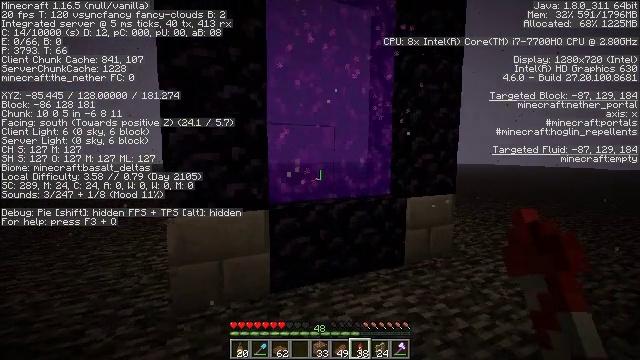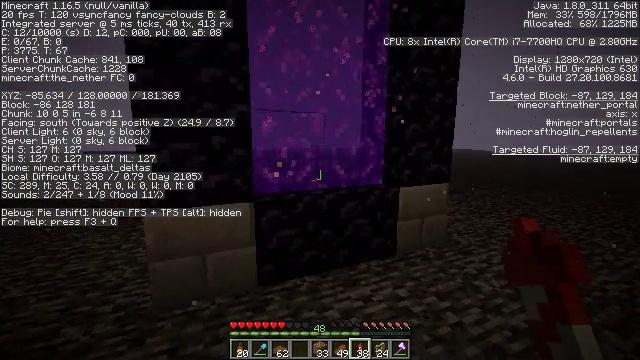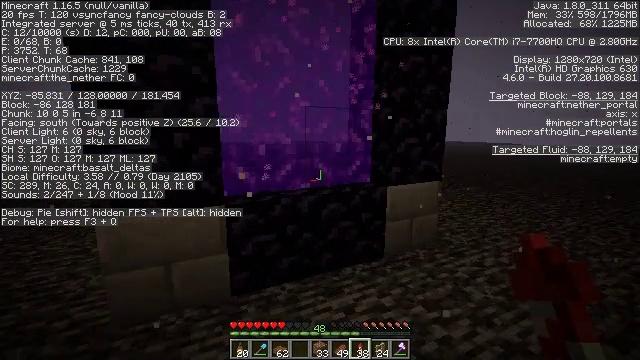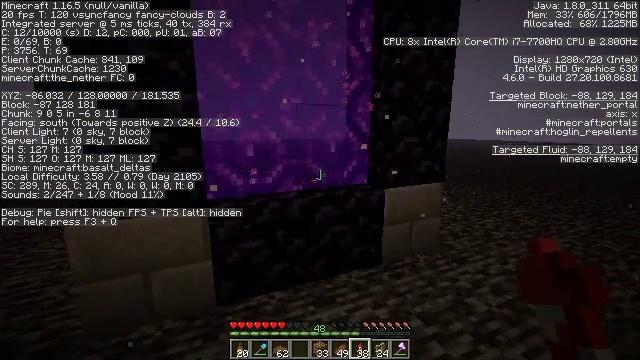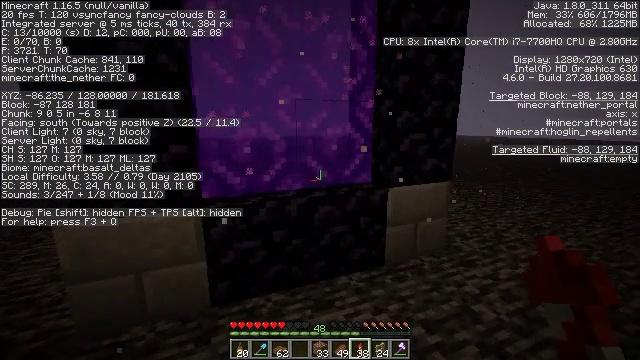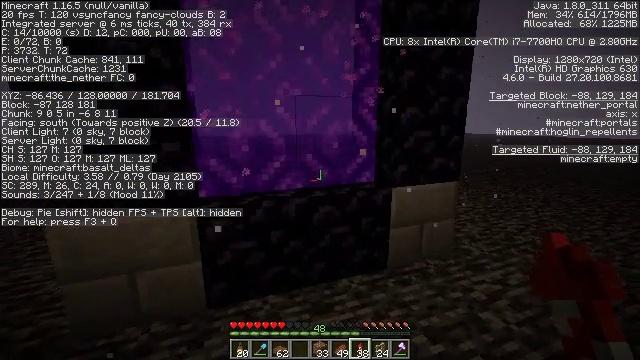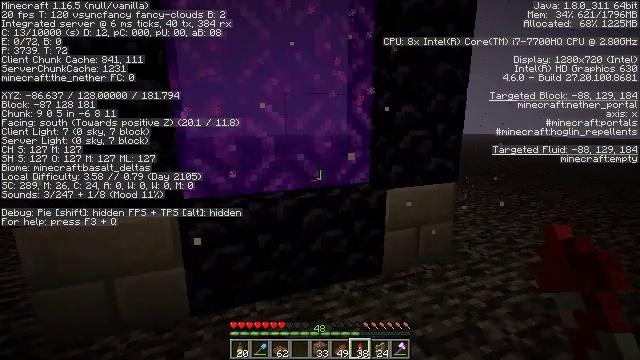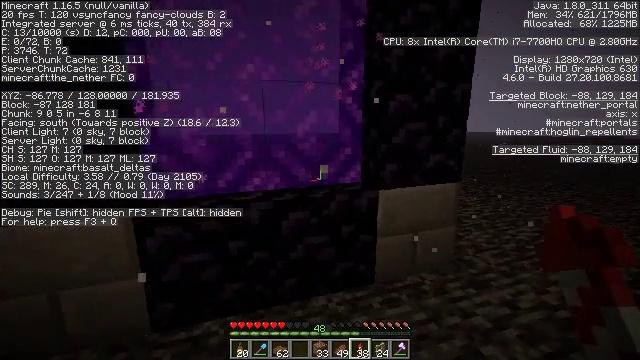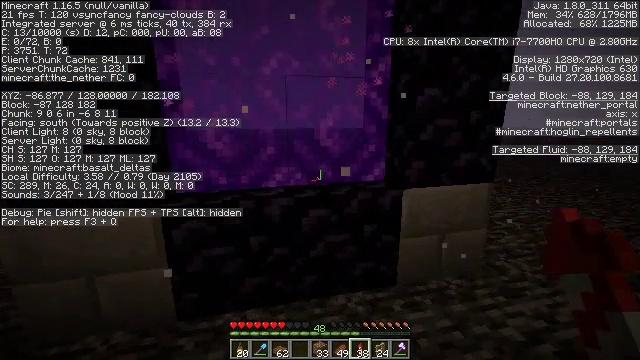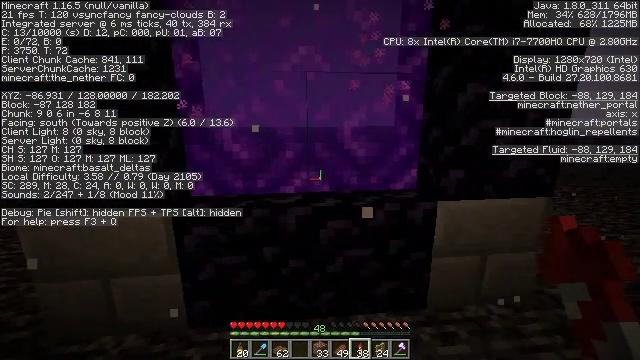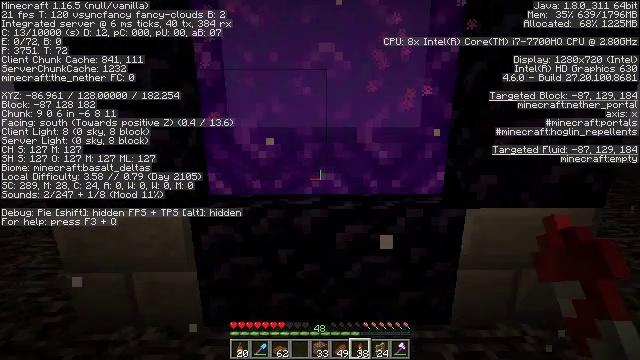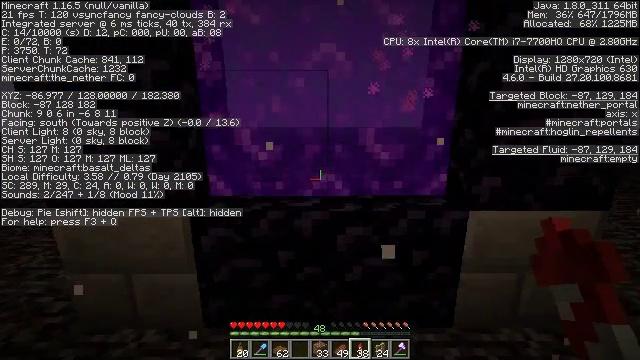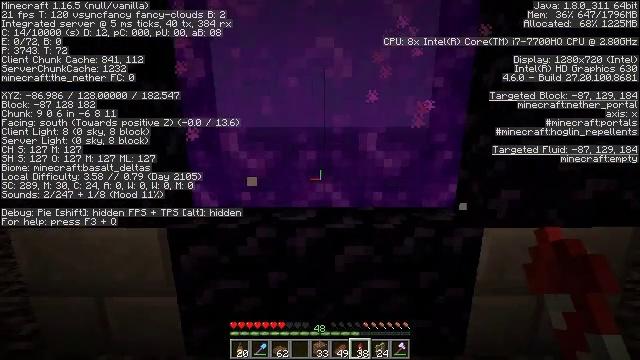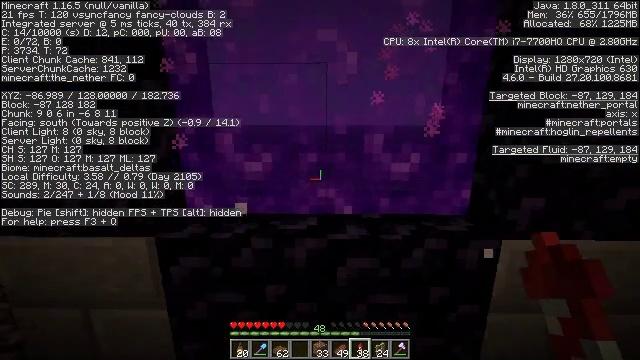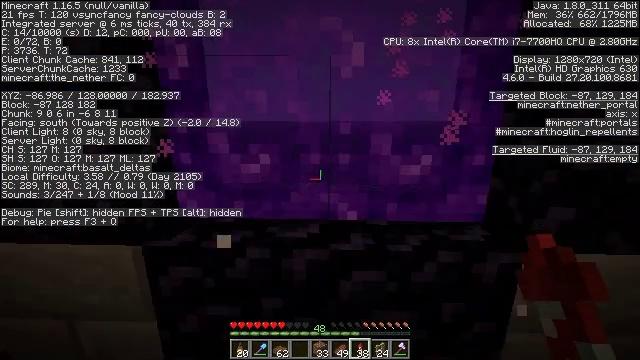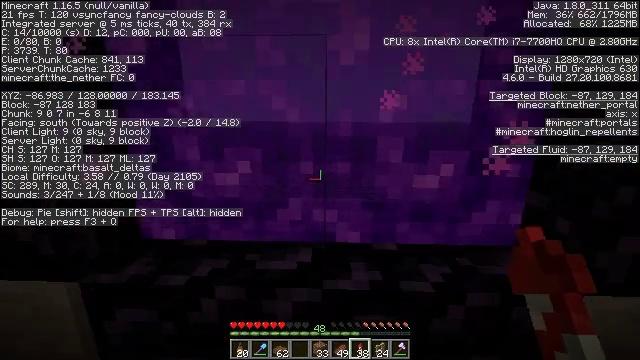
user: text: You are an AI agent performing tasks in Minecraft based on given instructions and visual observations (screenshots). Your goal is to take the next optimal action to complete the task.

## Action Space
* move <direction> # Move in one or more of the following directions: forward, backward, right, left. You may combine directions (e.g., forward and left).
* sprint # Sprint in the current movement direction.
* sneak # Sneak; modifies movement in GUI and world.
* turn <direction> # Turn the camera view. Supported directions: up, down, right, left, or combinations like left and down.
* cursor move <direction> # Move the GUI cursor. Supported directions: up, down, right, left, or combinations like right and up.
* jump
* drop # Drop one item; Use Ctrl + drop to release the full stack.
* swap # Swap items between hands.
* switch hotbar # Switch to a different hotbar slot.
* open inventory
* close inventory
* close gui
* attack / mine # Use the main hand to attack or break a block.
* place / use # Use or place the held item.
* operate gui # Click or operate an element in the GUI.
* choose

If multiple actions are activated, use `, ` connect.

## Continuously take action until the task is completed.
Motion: motion action
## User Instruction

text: Mine the spruce slab.
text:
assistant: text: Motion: move forward and move right, turn down
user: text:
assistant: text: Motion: move forward and move right, turn down
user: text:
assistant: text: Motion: move forward and move right, turn left
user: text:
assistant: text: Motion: move forward and move right, turn left
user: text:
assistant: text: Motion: move forward and move right, turn left
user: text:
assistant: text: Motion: move forward and move right
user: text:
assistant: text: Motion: move forward, turn left
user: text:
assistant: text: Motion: move forward, turn left and down
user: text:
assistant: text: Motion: turn left
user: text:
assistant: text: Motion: turn left
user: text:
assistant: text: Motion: move forward
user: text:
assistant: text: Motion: move forward
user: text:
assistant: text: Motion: move forward
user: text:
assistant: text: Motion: move forward, turn left
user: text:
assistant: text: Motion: move forward
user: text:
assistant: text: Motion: move forward, turn down
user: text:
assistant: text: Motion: move forward, turn right and down
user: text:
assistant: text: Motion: move forward, turn right and down
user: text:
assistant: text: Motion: move forward, turn right and down
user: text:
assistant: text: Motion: move forward, turn down
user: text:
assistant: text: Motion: move forward
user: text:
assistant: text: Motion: move forward
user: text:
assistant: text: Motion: move forward
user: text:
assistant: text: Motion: move forward, jump
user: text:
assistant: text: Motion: move forward, turn left and down, jump
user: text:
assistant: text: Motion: move forward, turn left, jump
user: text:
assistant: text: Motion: move forward, turn left, jump
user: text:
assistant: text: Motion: move forward, turn left
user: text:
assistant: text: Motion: move forward
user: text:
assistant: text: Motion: move forward